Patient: sex F, age 73
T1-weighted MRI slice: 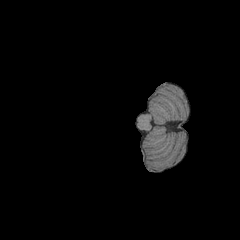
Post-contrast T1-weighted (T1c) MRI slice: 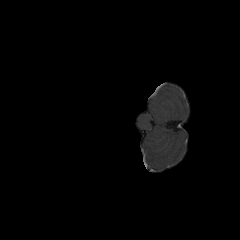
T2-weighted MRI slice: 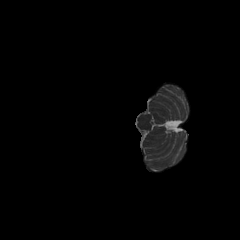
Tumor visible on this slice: no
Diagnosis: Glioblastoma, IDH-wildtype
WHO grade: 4